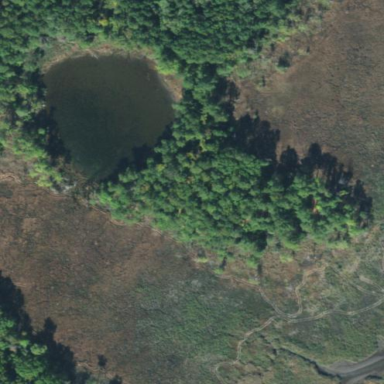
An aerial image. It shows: Swampy wetland classified as PFO4B.